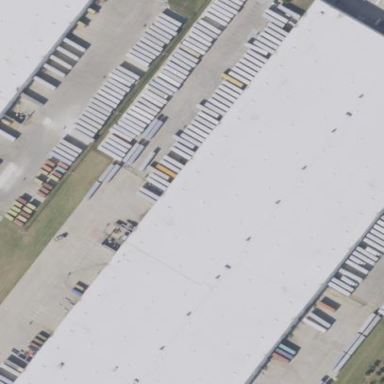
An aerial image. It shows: Warehouse.